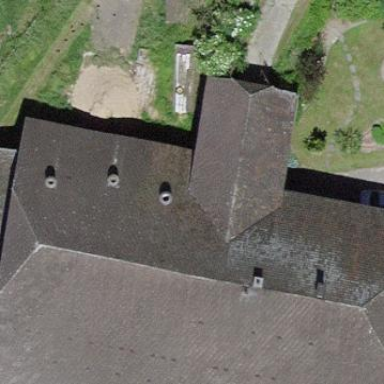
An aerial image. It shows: Farm building.